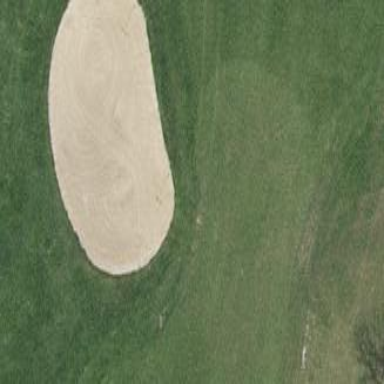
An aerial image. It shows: Golf bunker filled with natural sand.